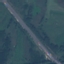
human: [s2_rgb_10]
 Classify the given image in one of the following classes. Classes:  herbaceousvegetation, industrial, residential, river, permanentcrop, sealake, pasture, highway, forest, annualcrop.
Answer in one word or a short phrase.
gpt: Highway